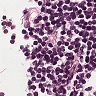
Metastatic tissue present: no